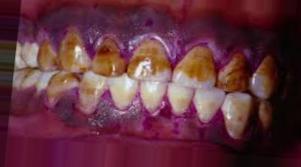
Condition: Tooth Discoloration